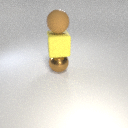
large brown metal sphere below large yellow rubber cube